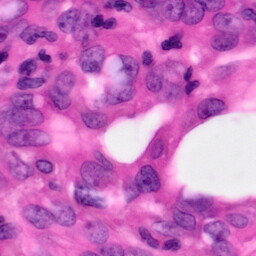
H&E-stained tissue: Pancreatic